Question: Is there a Delphi component similar to the one Outlook uses
to show the attachments ?

I'm D2006. So I'm not familiar
with any of the new Delphi
components yet.
Thanks !
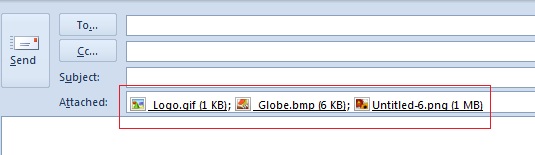
Answer: Use a ListView:

Here's the DFM for the ListView:
'''
object ListView1: TListView
Left = 8
Top = 8
Width = 380
Height = 28
BorderWidth = 4
Columns = <>
Font.Charset = DEFAULT_CHARSET
Font.Color = clWindowText
Font.Height = -11
Font.Name = 'Tahoma'
Font.Style = [fsUnderline]
Items.ItemData = {
0376000000020000000500000001000000FFFFFFFF00000000FFFFFFFF000000
00104C006F0067006F002E0067006900660020002800310020004B0042002900
3B000500000005000000FFFFFFFF00000000FFFFFFFF000000001147006C006F
00620065002E0067006900660020002800360020004B00420029003B00}
ParentFont = False
SmallImages = ImageList1
TabOrder = 0
ViewStyle = vsList
end
'''